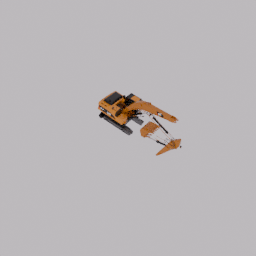
Label: mechanical